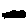
Label: tree